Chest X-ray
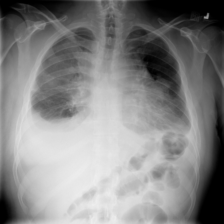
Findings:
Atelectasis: negative
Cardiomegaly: negative
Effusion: positive
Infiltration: negative
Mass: negative
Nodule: negative
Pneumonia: negative
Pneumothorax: negative
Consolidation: negative
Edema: negative
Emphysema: negative
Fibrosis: negative
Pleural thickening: negative
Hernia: negative